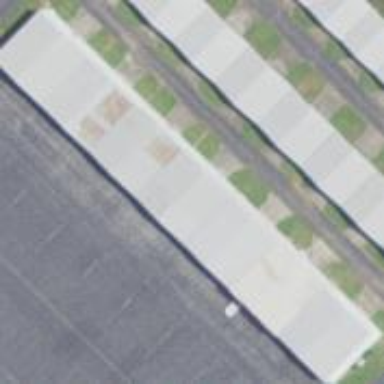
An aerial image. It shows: Hangar.